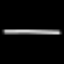
Label: line